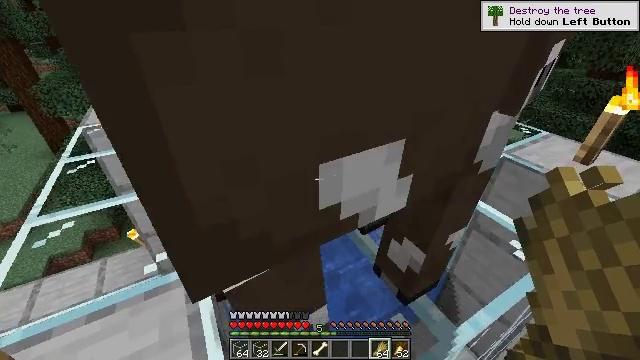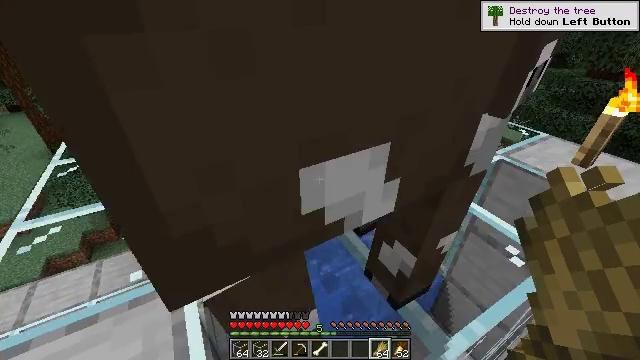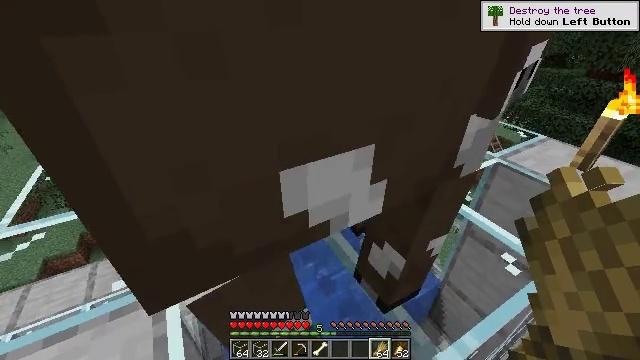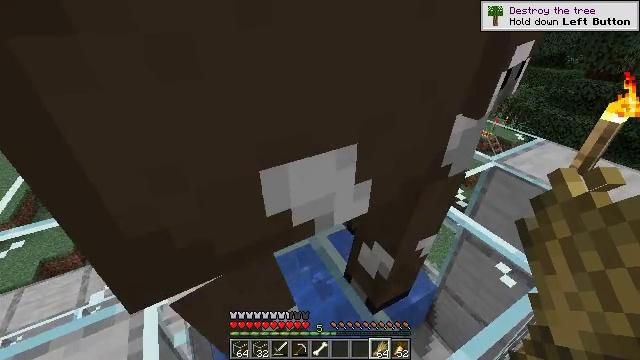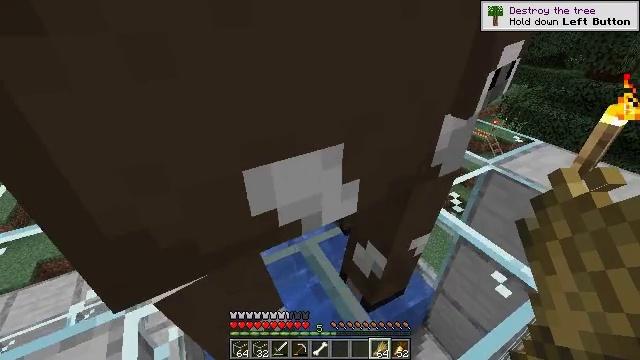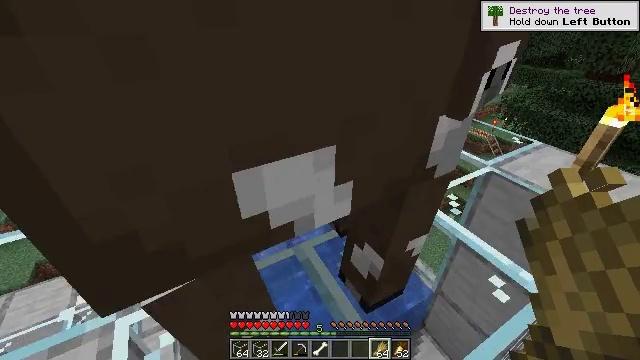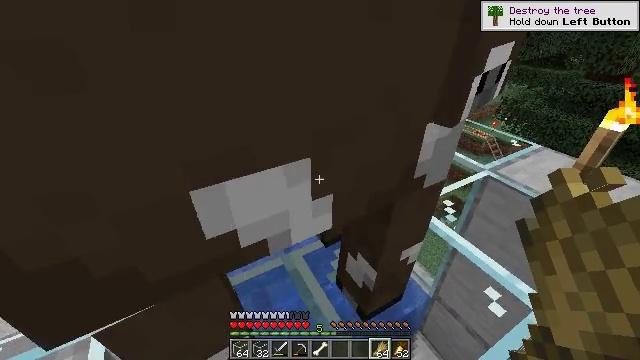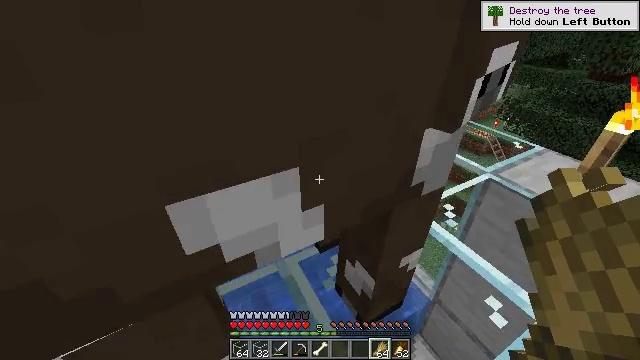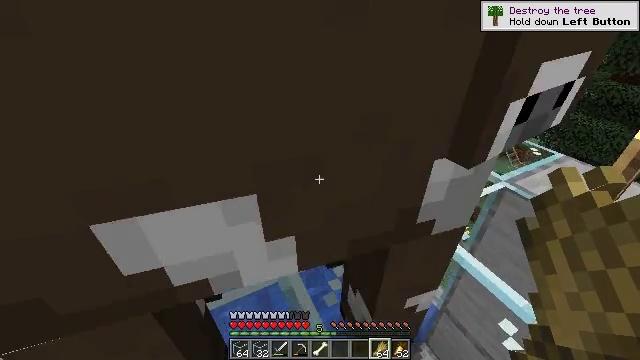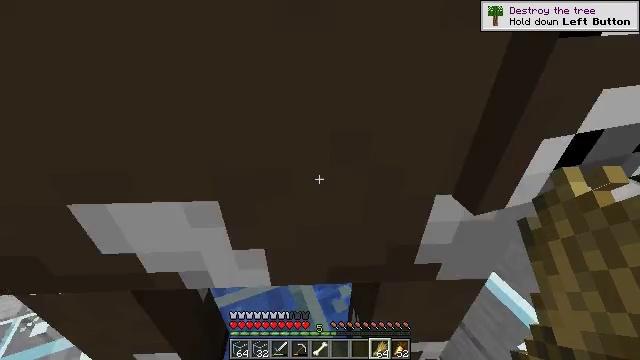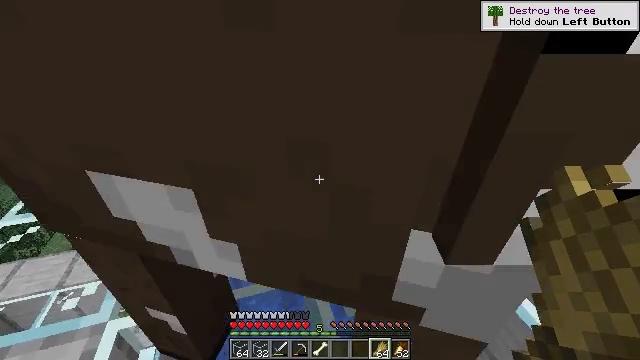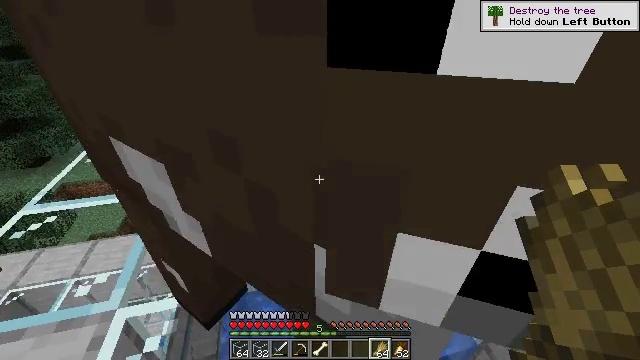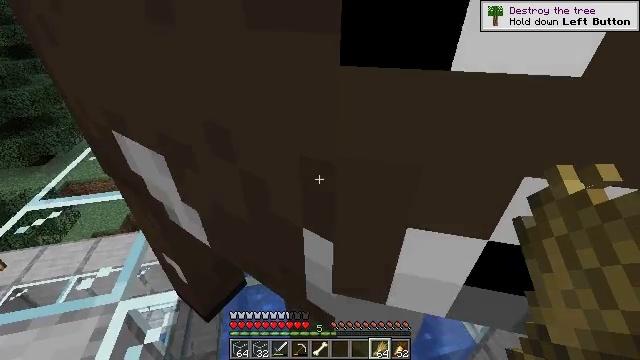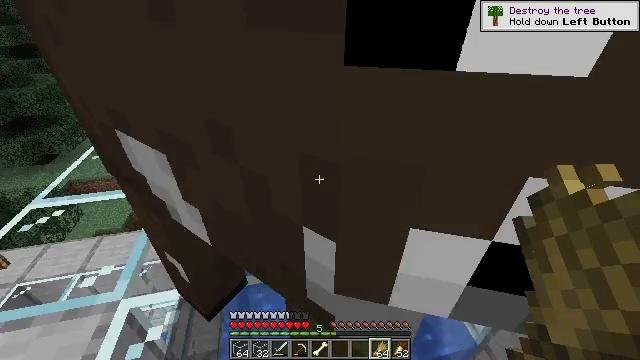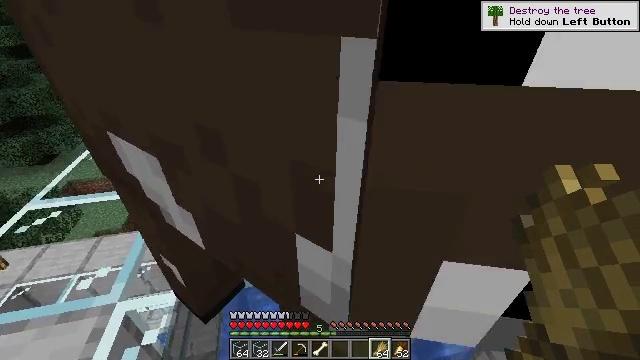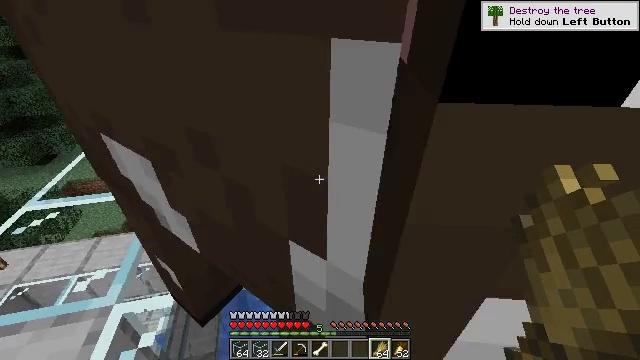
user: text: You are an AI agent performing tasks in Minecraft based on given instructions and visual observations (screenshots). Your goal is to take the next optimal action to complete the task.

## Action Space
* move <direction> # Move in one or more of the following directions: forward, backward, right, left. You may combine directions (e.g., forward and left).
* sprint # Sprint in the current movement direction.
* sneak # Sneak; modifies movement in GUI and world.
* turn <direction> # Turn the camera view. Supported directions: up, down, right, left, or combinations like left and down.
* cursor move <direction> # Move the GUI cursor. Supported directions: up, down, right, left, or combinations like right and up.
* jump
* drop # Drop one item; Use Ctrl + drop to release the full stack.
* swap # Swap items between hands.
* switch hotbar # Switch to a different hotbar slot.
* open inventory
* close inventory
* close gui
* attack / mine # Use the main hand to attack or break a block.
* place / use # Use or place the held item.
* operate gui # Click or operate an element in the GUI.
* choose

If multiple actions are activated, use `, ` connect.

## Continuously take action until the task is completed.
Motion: motion action
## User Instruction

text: Gather spruce fence pieces.
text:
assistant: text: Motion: move forward and move right, sneak
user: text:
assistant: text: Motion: move forward and move right, sneak
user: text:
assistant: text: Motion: move forward and move right, sneak
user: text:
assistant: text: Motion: move forward and move right, sneak
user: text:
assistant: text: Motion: move forward and move right, sneak
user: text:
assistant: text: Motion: move forward, sneak
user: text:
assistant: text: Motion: move forward, sneak
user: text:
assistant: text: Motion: move forward, sneak, turn left
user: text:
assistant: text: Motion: move forward, sneak, turn left
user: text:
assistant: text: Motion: move forward, sneak, turn left
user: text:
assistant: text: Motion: move forward, sneak, turn left
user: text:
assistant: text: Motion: move forward, sneak
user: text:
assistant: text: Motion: move forward, sneak
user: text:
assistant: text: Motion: move forward, sneak
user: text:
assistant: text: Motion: move forward, sneak
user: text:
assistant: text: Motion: move forward, sneak
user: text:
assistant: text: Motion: move forward, sneak
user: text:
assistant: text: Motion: move forward, sneak
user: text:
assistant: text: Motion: move forward, sneak
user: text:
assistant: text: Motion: move forward, sneak
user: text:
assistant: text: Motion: move forward, sneak
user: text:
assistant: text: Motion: move forward, sneak
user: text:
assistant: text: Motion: move forward, sneak
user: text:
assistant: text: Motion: move forward, sneak
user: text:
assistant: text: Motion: move forward, sneak
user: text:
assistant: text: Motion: move forward, sneak
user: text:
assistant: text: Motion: move forward, sneak
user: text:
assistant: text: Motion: move forward, sneak
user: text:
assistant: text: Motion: move forward, sneak
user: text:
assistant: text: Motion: move forward, sneak